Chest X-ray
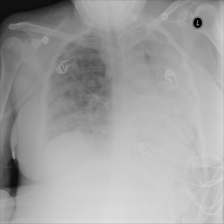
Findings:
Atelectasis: negative
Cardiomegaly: negative
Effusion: negative
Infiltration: positive
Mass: negative
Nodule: negative
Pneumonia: negative
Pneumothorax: negative
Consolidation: negative
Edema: negative
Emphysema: negative
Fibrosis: negative
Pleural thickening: negative
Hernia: negative